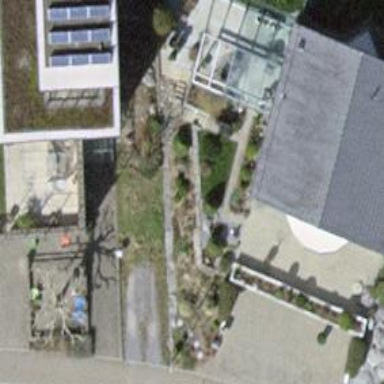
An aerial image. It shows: Detached building.